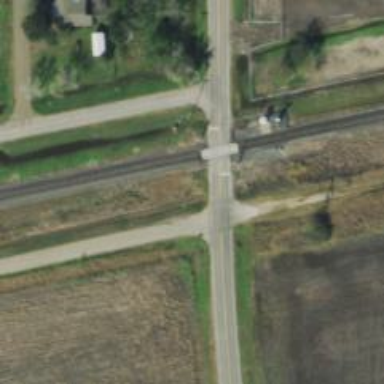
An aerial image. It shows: Railway level crossing.